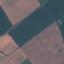
Land use / land cover class: AnnualCrop